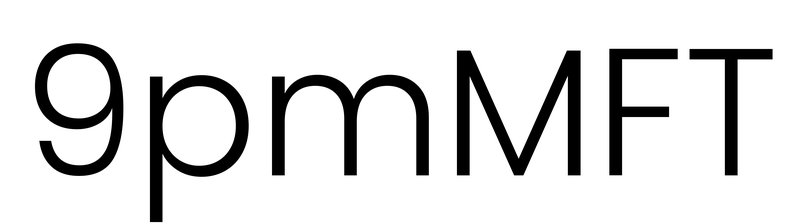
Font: Poppins-Light